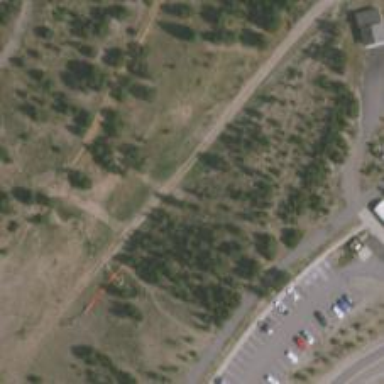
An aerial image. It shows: Disc golf basket.